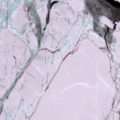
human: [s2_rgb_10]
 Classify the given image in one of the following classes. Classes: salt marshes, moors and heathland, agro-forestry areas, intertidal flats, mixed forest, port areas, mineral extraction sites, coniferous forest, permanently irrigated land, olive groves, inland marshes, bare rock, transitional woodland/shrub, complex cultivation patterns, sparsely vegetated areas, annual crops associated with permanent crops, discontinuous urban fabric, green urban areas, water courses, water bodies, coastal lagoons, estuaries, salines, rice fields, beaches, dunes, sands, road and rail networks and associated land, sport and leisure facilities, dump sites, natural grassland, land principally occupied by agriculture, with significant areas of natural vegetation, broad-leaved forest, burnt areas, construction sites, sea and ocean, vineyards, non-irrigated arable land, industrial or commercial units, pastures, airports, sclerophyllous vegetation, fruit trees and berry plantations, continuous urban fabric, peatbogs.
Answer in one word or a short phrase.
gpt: sea and ocean